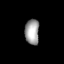
Tissue: lung
Cell type: Myeloid cells
Senescence score: 0.5655
Nuclear area (px): 355
Mean DAPI intensity: 159.301